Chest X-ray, PA view. Patient: 60 years old, sex M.
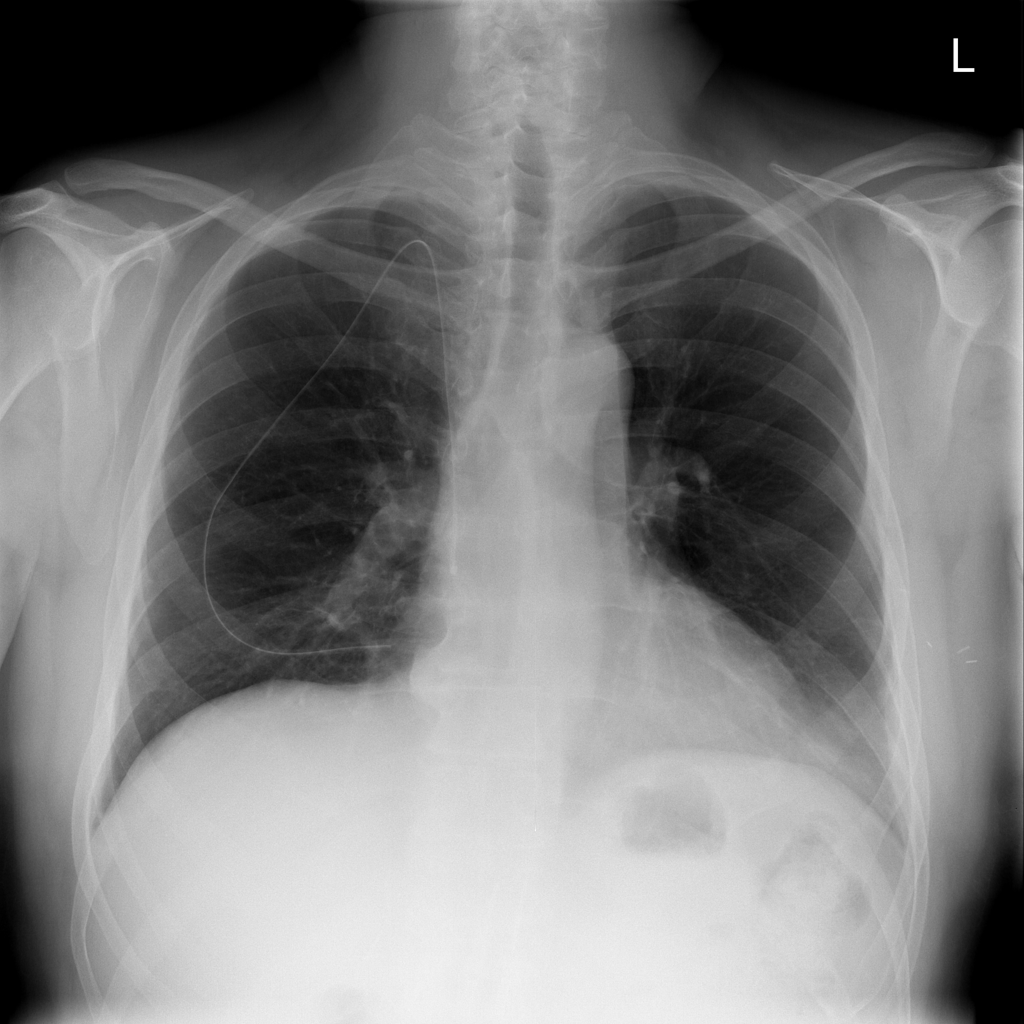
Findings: No Finding